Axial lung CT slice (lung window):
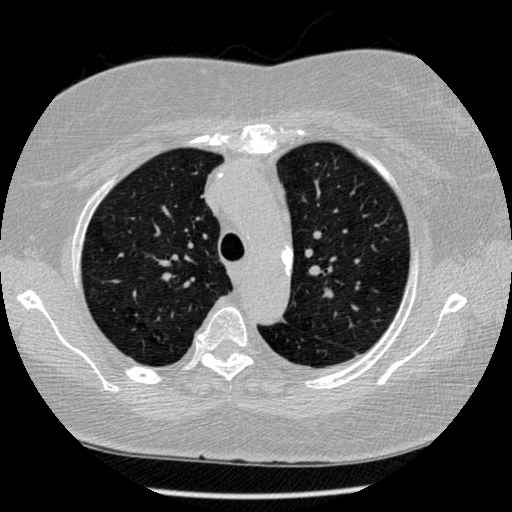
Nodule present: no